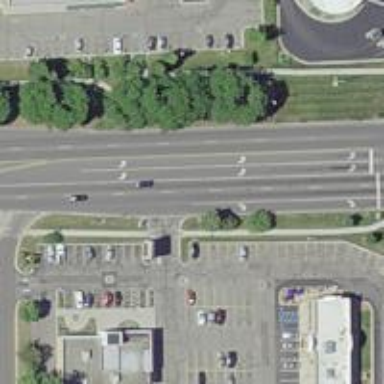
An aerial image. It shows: Marked road crossing.